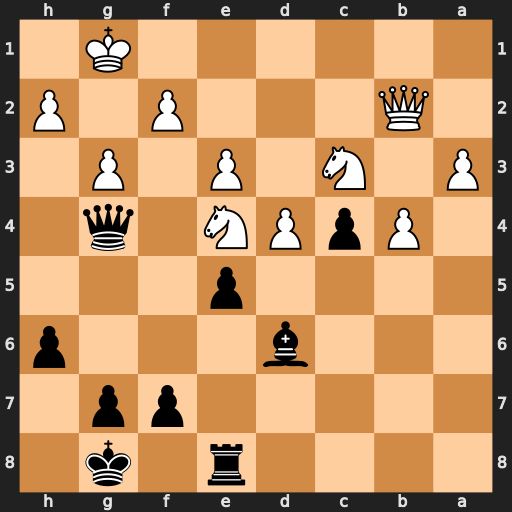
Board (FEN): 4r1k1/5pp1/3b3p/4p3/1PpPN1q1/P1N1P1P1/1Q3P1P/6K1
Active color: b
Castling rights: -
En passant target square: -
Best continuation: exd4 Nxd6 dxc3